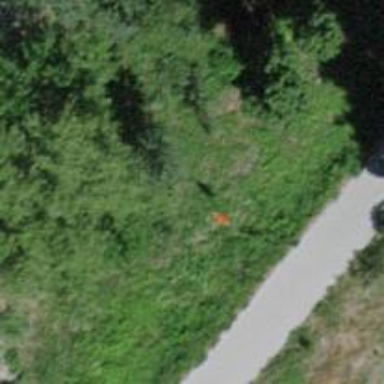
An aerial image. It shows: Pole with roofed pipeline marker.